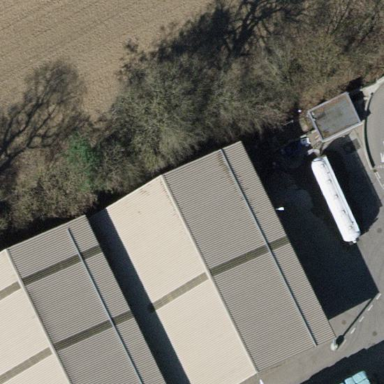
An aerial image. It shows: Industrial building.